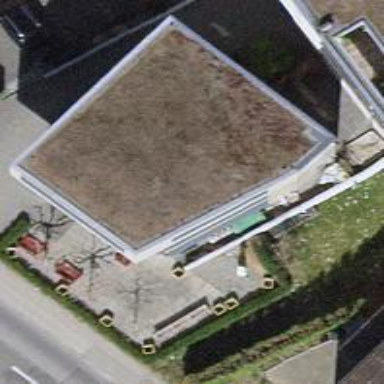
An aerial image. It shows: Cafe.